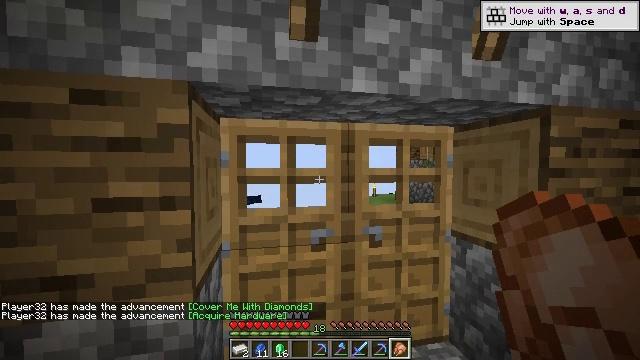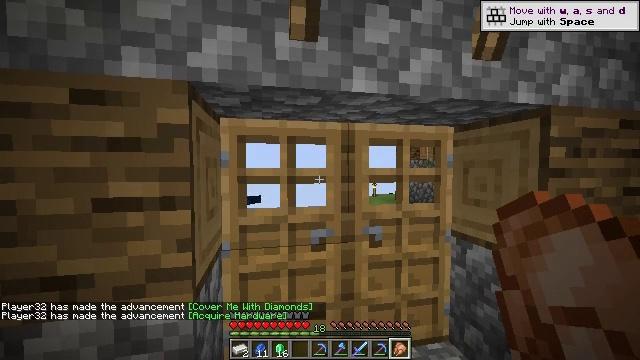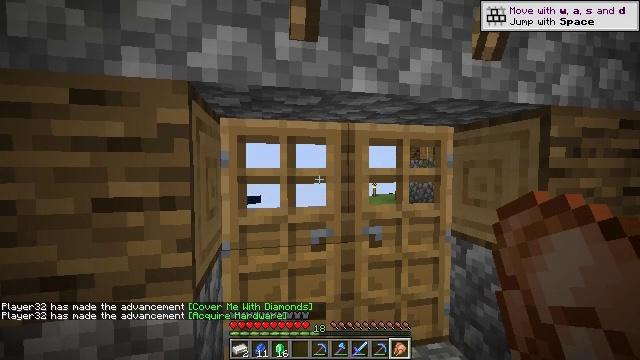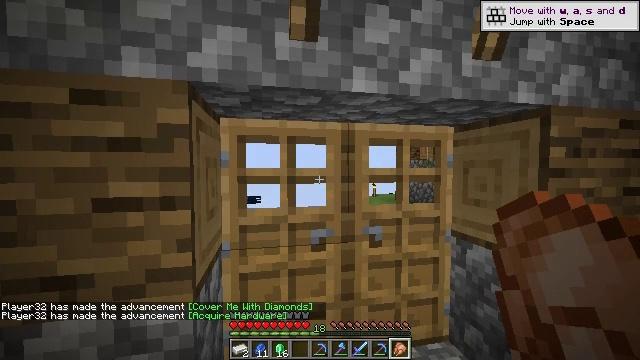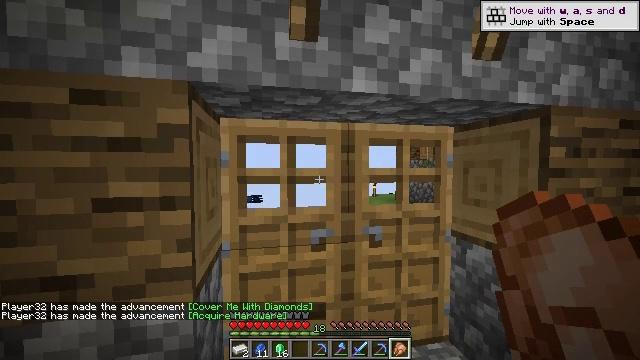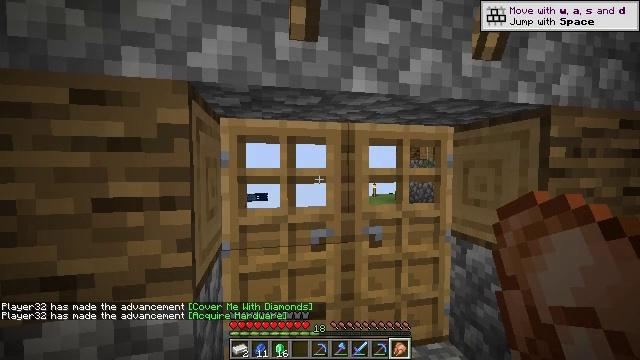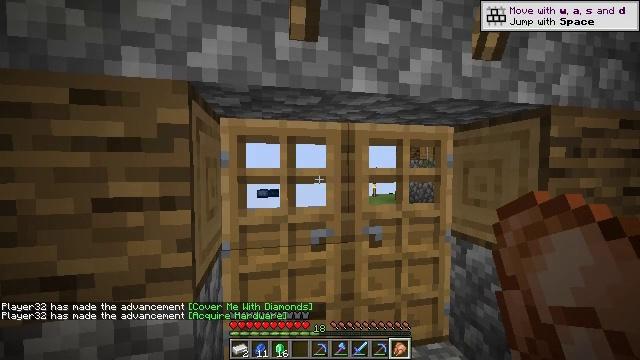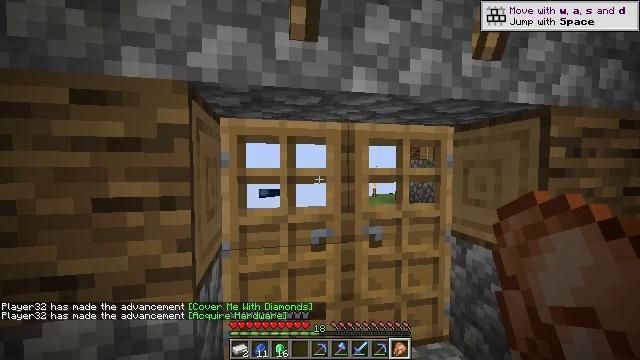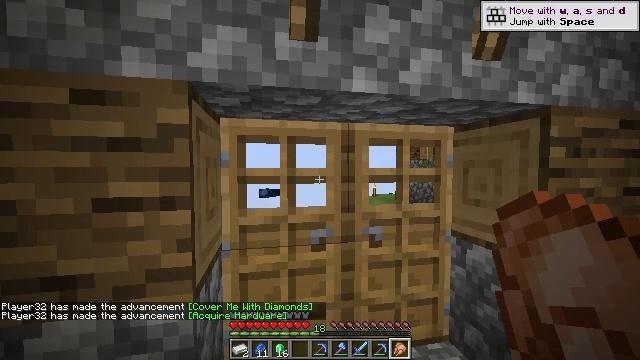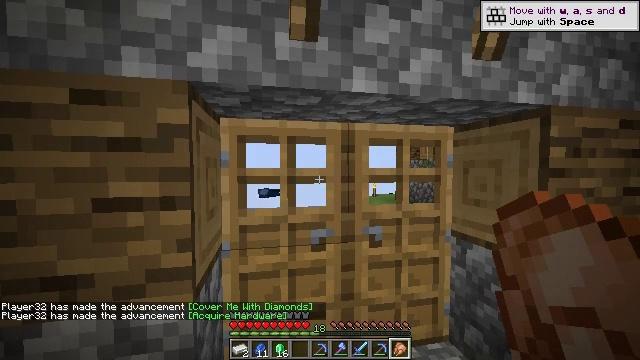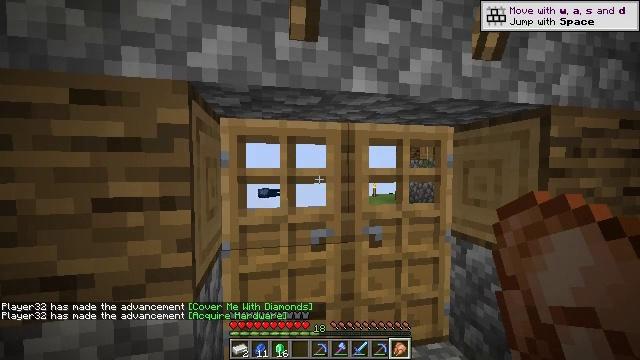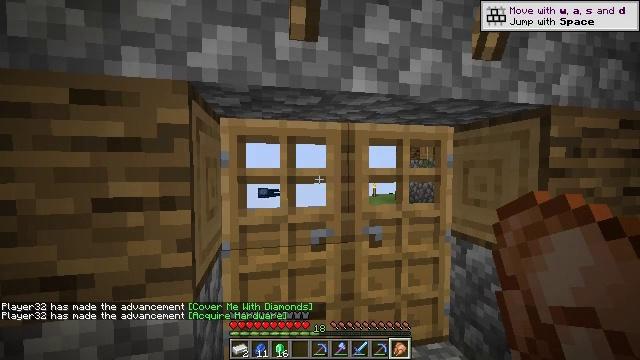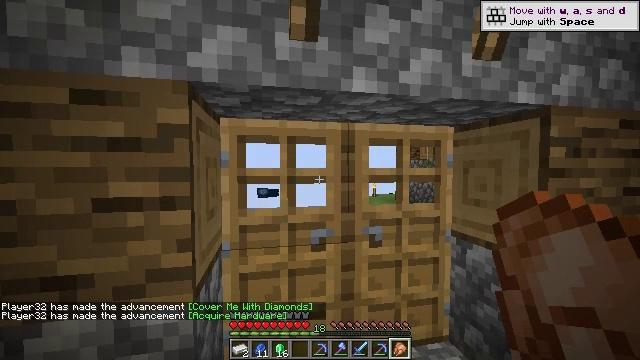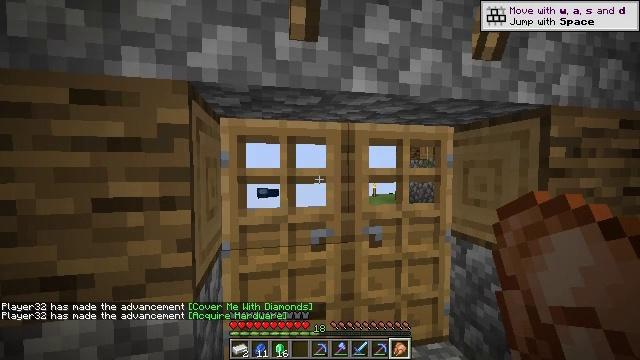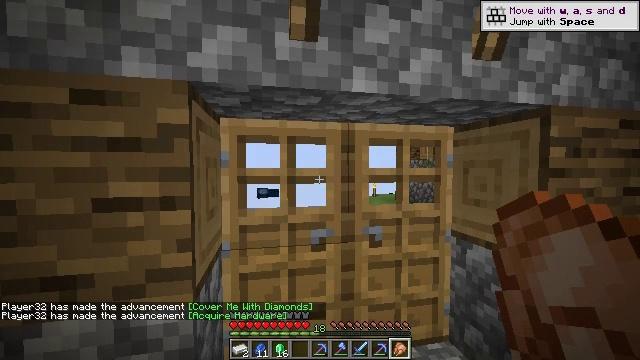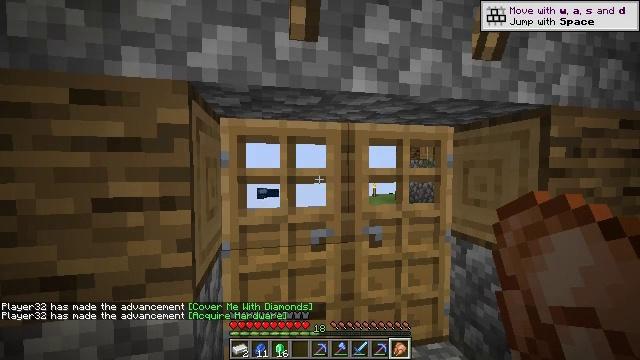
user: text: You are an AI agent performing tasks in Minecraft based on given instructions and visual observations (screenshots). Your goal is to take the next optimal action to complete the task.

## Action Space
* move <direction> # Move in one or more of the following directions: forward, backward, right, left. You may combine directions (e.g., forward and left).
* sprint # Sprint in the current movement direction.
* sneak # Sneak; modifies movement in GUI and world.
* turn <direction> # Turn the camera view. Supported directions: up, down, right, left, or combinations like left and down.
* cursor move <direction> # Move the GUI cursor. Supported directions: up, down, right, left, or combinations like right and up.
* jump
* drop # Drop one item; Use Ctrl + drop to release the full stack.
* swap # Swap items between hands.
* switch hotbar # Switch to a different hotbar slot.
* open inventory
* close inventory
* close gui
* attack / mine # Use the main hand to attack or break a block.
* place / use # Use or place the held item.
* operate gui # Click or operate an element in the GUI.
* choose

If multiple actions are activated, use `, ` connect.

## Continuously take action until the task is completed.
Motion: motion action
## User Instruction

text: Craft an emerald using the crafting table.
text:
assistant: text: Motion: no_op
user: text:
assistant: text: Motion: no_op
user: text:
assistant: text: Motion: no_op
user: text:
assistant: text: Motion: no_op
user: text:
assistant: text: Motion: no_op
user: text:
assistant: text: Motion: no_op
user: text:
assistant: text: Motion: no_op
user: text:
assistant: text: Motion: no_op
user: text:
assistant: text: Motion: no_op
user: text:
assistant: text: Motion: no_op
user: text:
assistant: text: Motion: no_op
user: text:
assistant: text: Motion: no_op
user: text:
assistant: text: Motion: no_op
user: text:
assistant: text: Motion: no_op
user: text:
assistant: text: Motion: no_op
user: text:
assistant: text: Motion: no_op
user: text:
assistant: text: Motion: no_op
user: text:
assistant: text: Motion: no_op
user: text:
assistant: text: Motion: no_op
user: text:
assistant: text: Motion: no_op
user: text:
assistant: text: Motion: no_op
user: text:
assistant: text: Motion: no_op
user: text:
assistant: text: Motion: no_op
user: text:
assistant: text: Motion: no_op
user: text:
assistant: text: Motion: no_op
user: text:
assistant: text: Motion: no_op
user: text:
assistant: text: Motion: no_op
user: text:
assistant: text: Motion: no_op
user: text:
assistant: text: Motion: no_op
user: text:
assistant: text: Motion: no_op